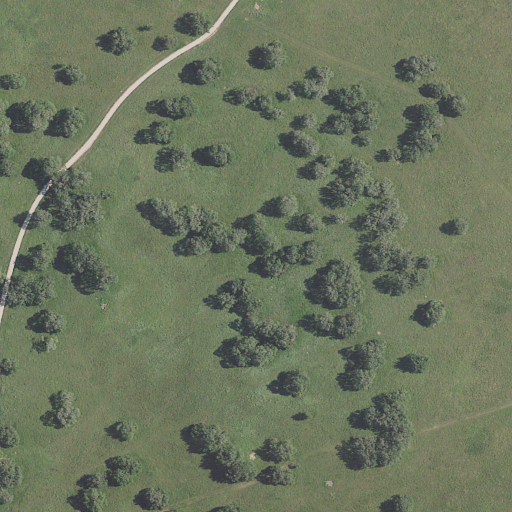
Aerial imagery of mountain in Texas named Mustang Mott containing pasture, mixed forest, deciduous forest, and evergreen forest